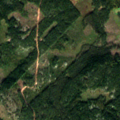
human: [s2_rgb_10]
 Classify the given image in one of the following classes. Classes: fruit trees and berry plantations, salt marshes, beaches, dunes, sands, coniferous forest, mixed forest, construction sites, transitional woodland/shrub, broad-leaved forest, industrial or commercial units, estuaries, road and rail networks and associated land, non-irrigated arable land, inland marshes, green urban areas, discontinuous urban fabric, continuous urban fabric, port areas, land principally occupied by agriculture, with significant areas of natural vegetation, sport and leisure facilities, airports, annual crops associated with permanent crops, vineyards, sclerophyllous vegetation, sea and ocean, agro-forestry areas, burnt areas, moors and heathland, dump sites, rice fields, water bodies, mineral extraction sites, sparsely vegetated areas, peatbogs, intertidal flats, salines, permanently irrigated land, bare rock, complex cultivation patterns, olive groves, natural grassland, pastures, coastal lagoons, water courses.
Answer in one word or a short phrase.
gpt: land principally occupied by agriculture, with significant areas of natural vegetation, coniferous forest, transitional woodland/shrub